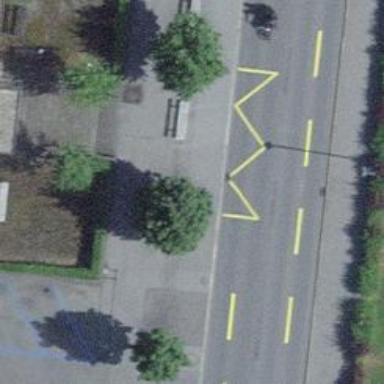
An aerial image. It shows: Bus stop with platform for public transport.